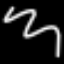
Label: squiggle